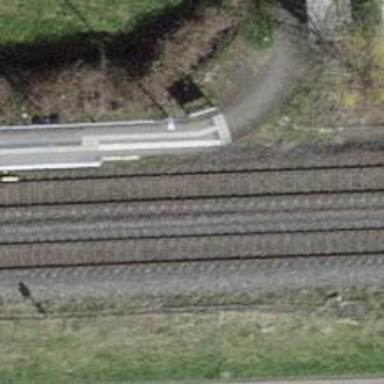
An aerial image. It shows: Solitary milestone along the railway.